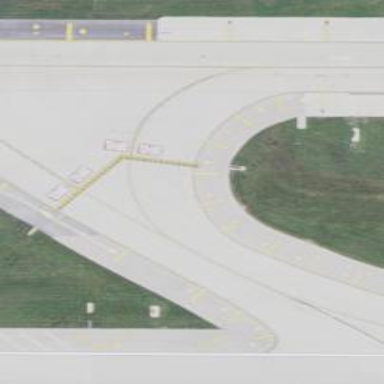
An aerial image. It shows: View of taxiway at the airport.